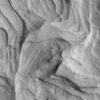
Label: not_dusty